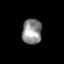
Tissue: prostate
Cell type: Fibroblasts
Senescence score: 0.7194
Nuclear area (px): 492
Mean DAPI intensity: 140.744